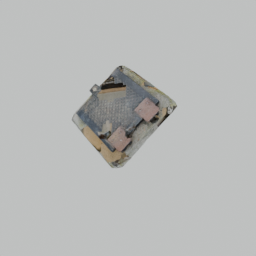
Label: mechanical